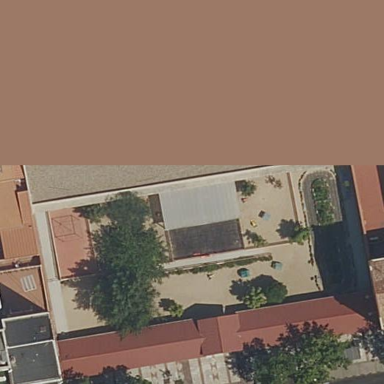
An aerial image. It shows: Kindergarten.